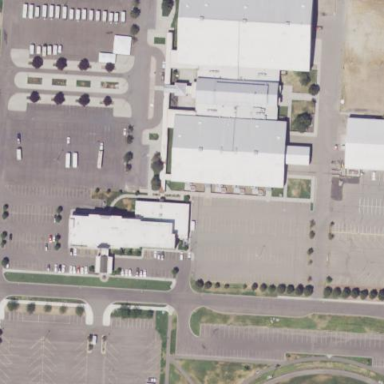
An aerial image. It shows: Conference center building.